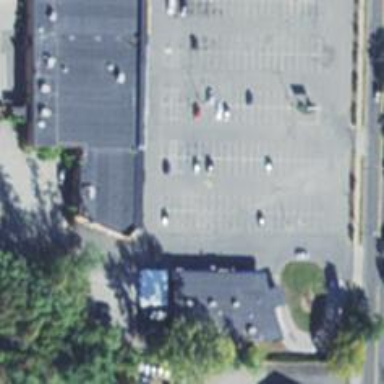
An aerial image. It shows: Retail area.